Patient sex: F
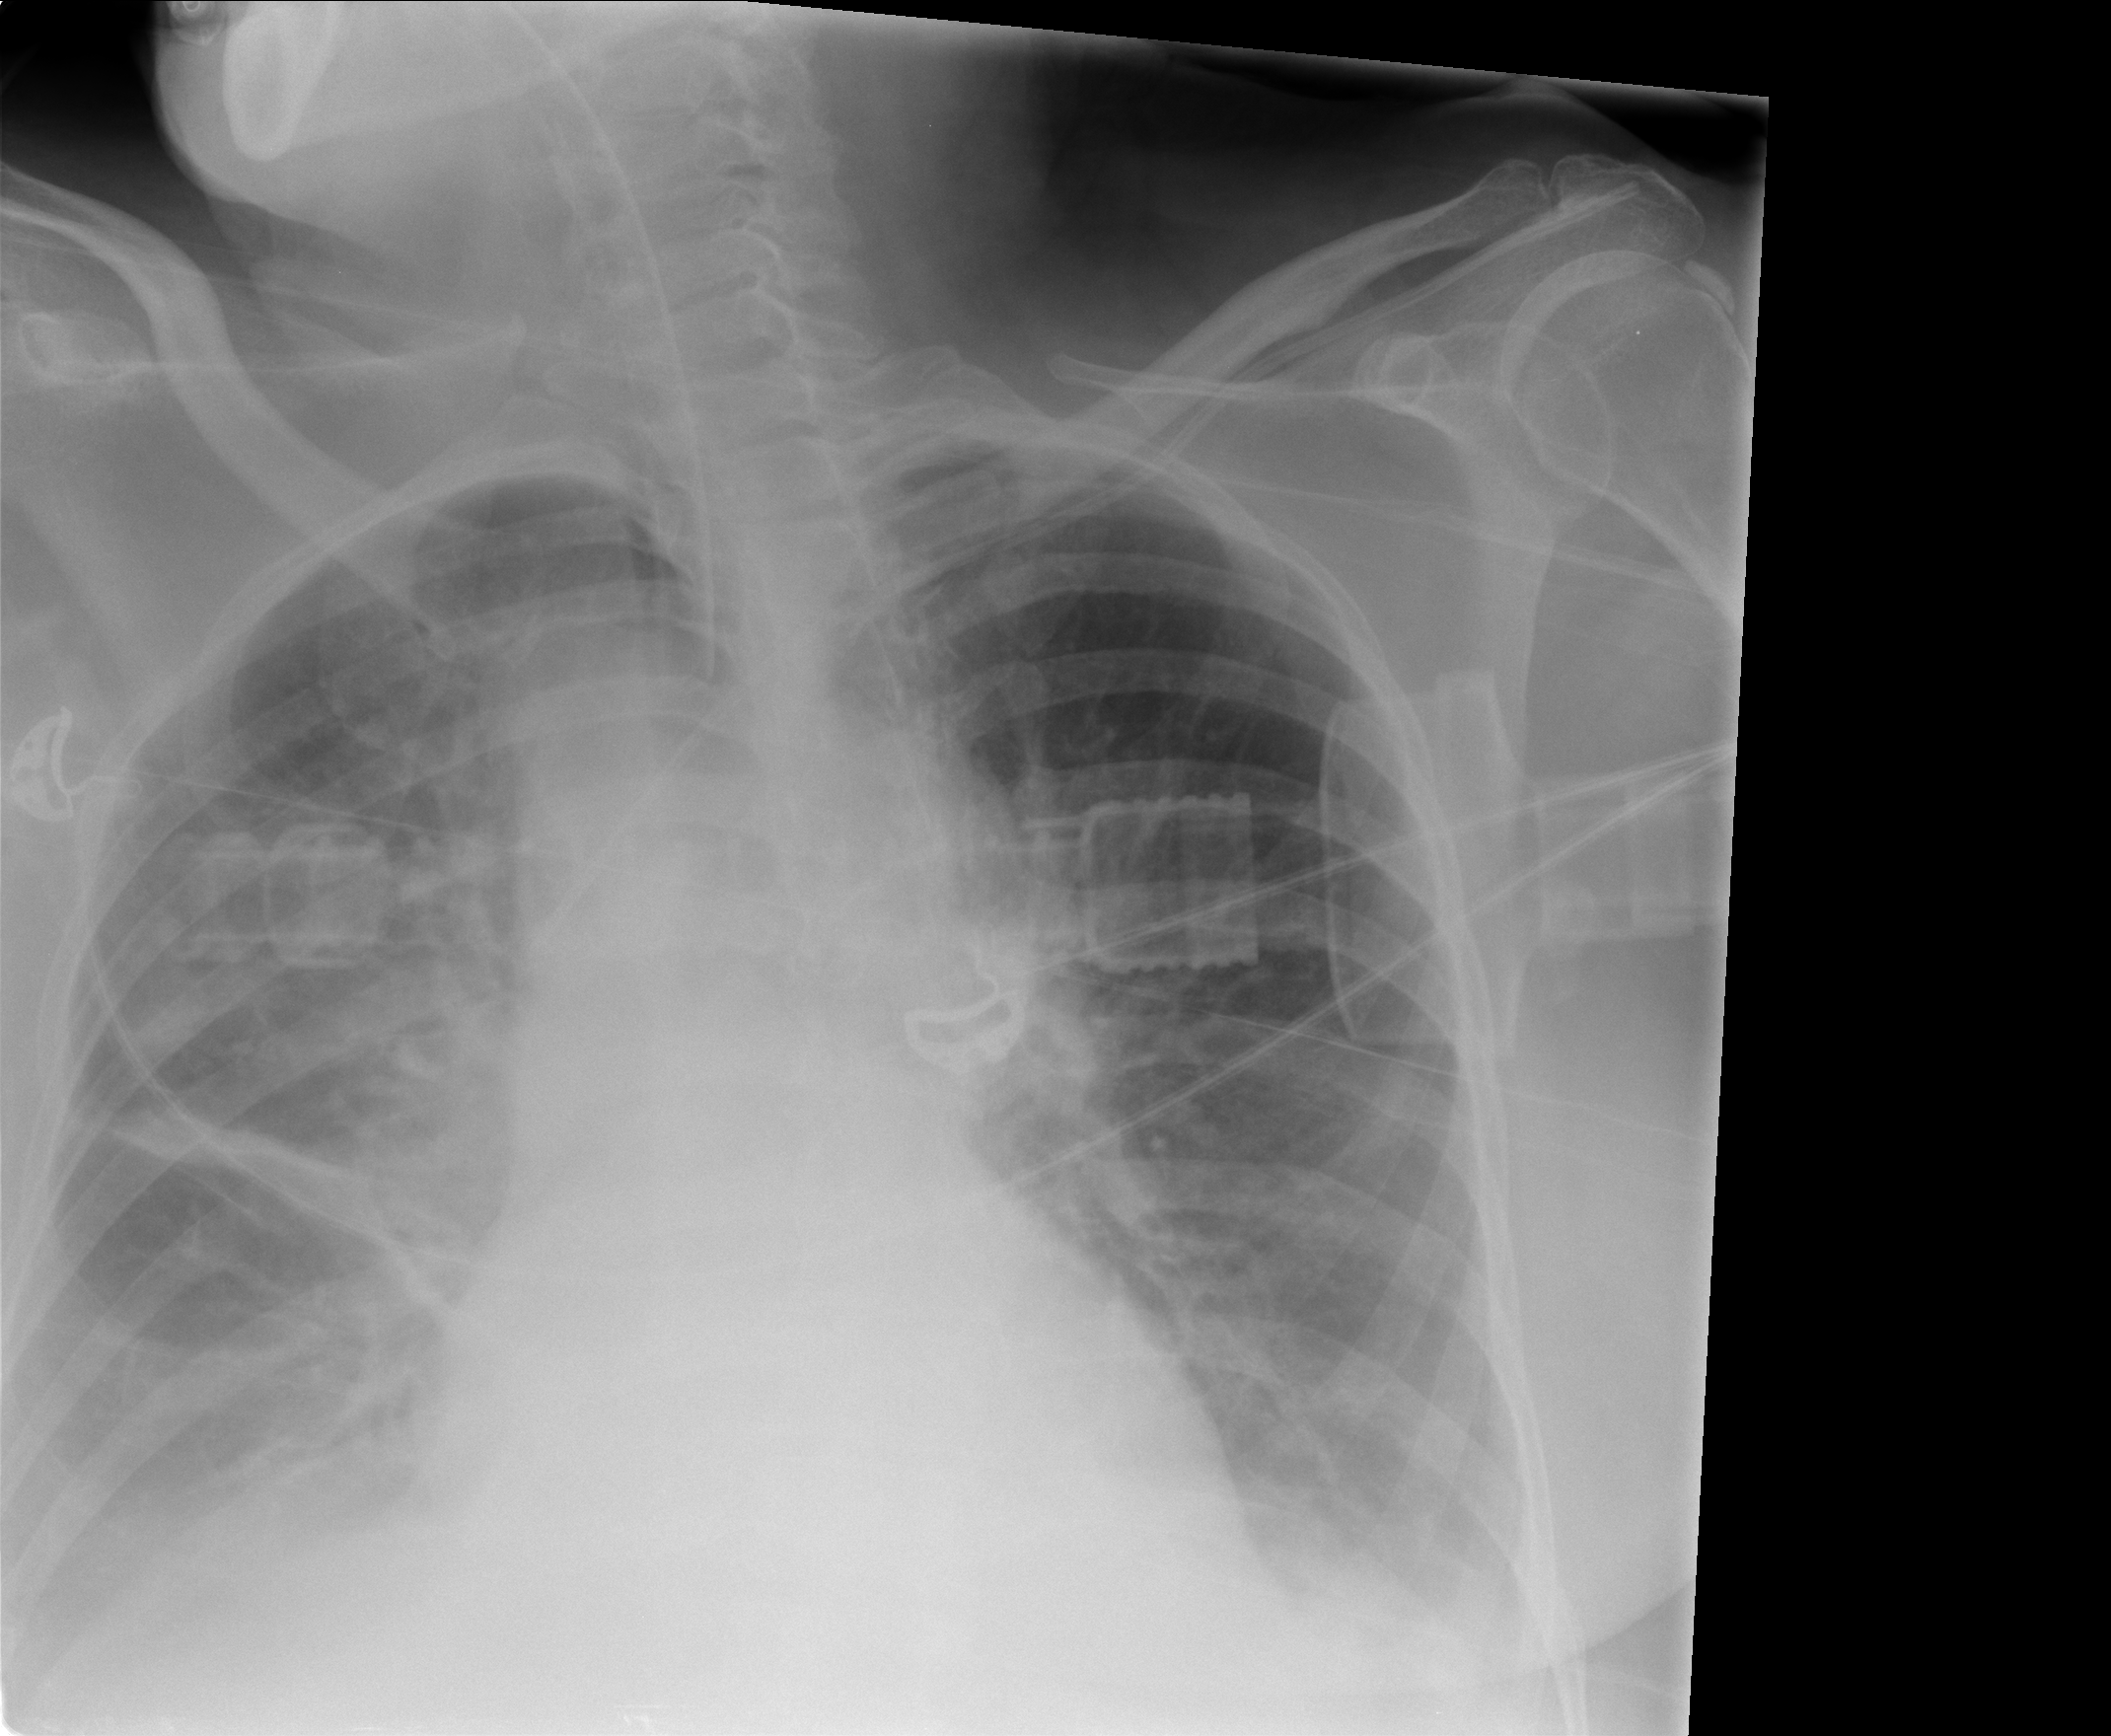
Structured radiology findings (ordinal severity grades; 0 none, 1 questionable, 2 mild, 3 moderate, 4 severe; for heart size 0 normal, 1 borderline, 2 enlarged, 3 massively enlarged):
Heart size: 0
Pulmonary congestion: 2
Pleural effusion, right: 2
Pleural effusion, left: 2
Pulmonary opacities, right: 2
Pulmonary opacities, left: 2
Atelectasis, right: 2
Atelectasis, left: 0